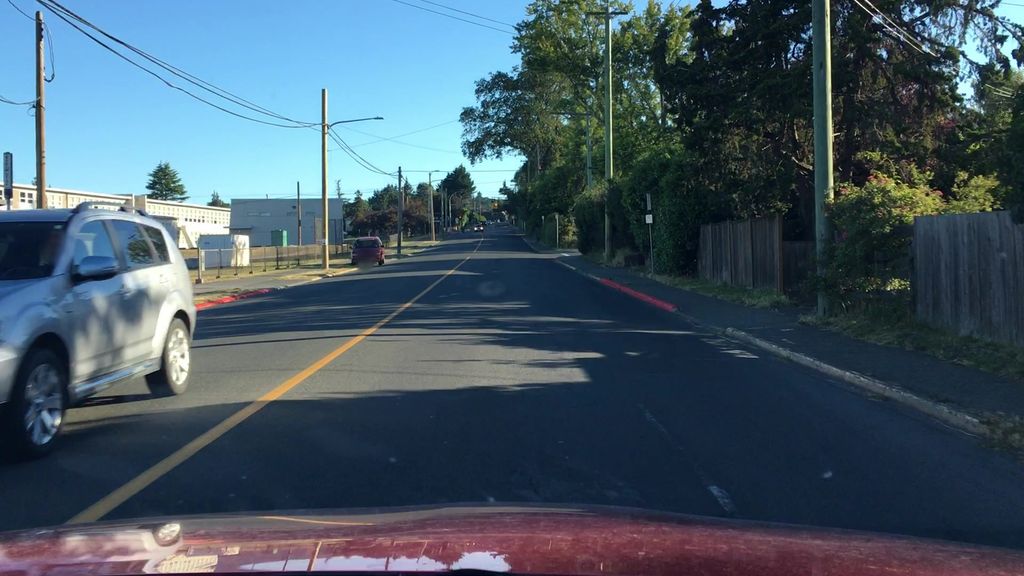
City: victoria